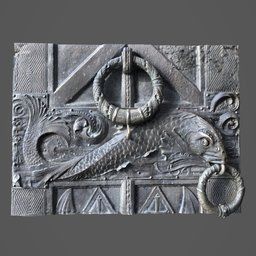
Label: mechanical